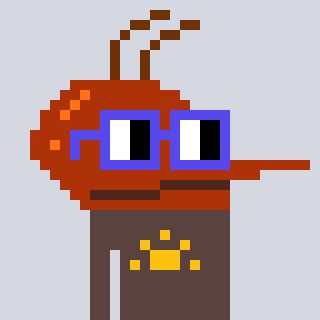
a pixel art character with square blue glasses, a mosquito-shaped head and a darkbrown-colored body on a cool background